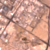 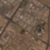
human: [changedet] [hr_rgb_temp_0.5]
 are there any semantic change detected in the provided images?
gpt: There is no change to mention.